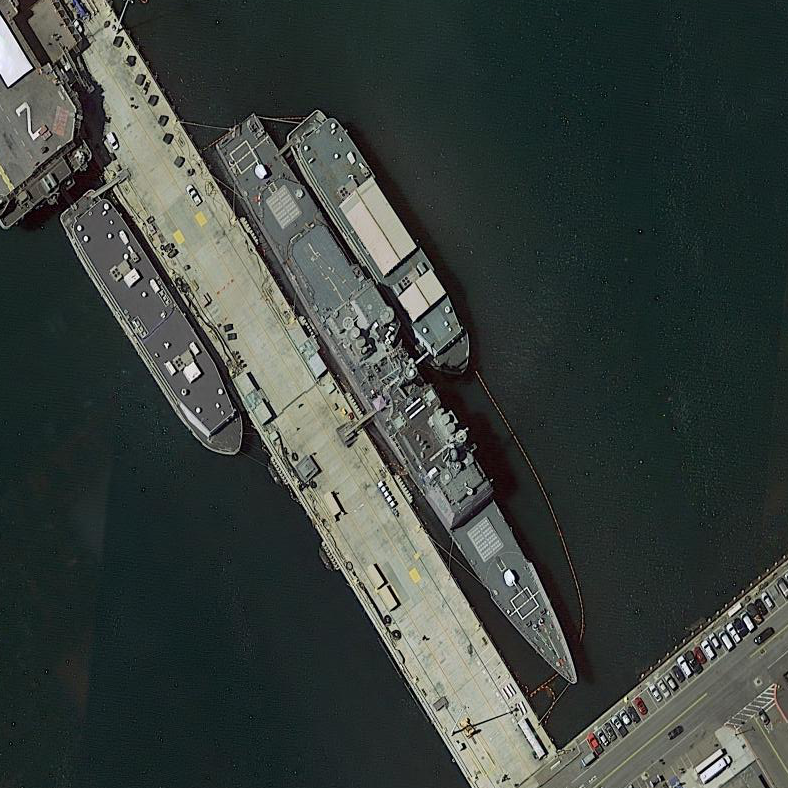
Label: cruiser